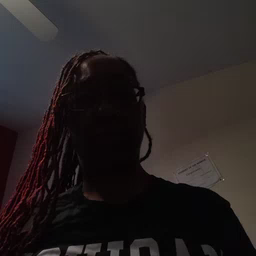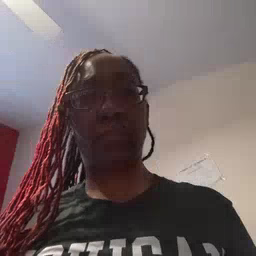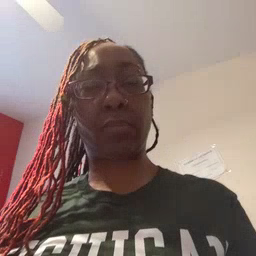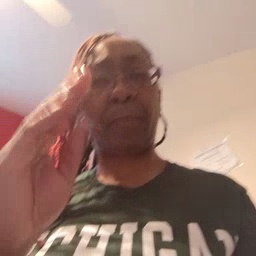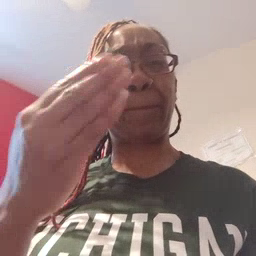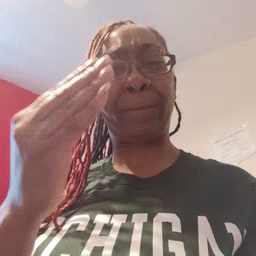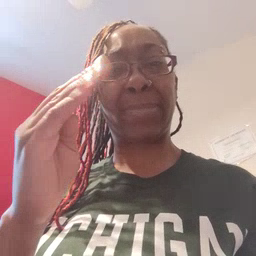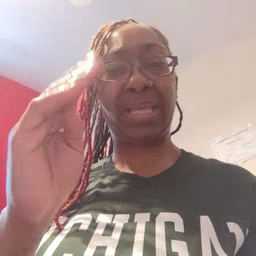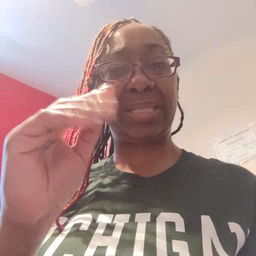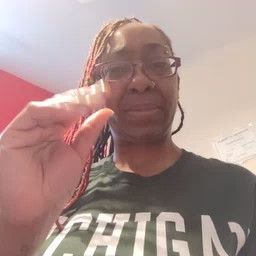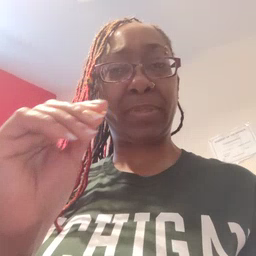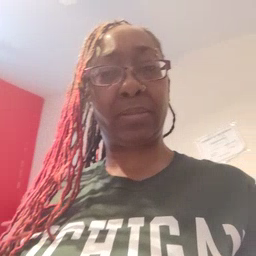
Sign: mitten